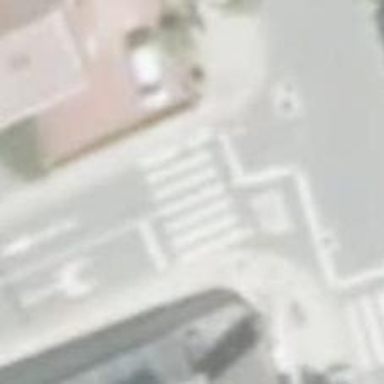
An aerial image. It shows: Marked road crossing.